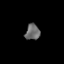
Tissue: lung
Cell type: Epithelial cells
Senescence score: 0.2188
Nuclear area (px): 228
Mean DAPI intensity: 104.684